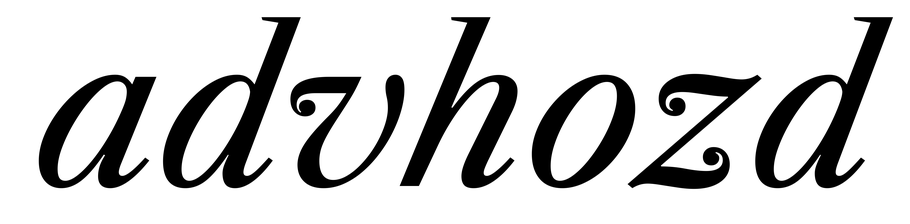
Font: LibreCaslonText-Italic_Italic